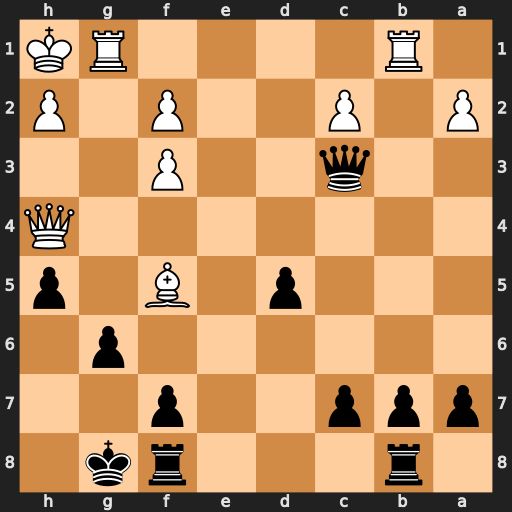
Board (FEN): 1r3rk1/ppp2p2/6p1/3p1B1p/7Q/2q2P2/P1P2P1P/1R4RK
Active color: b
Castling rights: -
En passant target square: -
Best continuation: Qxf3+ Rg2 Qxf5